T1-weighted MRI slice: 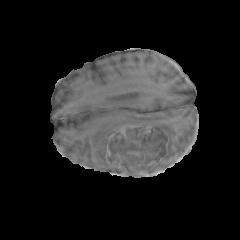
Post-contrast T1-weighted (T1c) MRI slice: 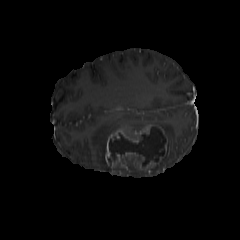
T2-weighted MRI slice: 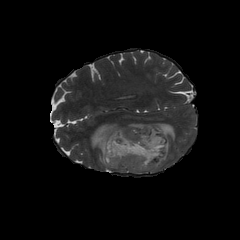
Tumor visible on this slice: yes